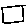
Label: square